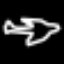
Label: airplane